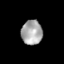
Tissue: skin
Cell type: Epithelial cells
Senescence score: 0.2451
Nuclear area (px): 505
Mean DAPI intensity: 167.96